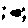
Label: moon